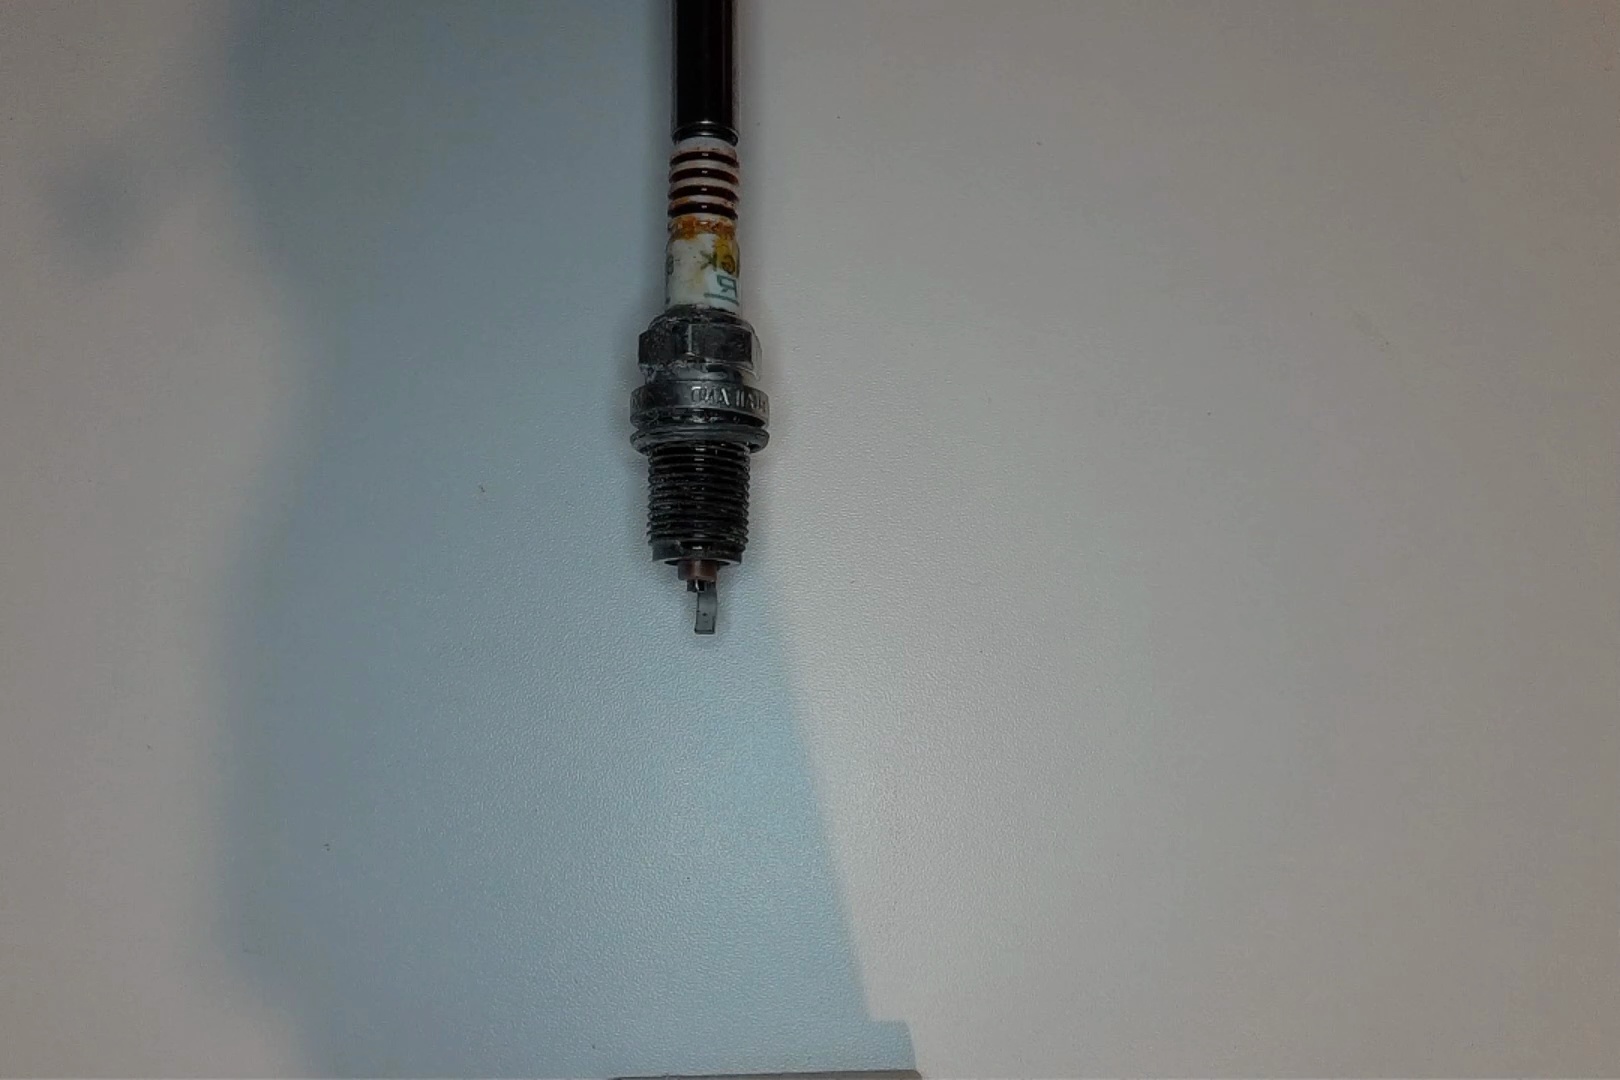
Label: anomaly